Interaction volume radius: 10 \u00c5
Interaction volume height: 35 \u00c5
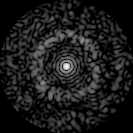
Disorder parameter: 0.8021